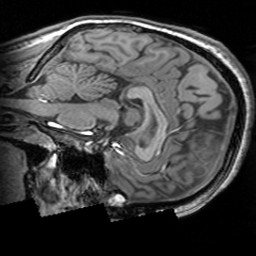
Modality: T1w
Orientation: sagittal
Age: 27
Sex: female
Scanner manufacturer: siemens
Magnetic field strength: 3 T
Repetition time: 1.63 s
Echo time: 0.00311 s